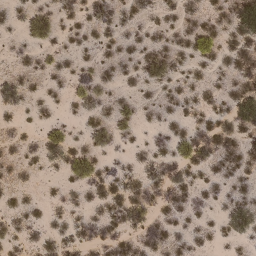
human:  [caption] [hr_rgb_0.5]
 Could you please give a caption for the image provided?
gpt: There are some grey plants scattered on the ground .

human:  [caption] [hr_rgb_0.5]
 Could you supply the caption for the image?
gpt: Lots of plants scattered on the ground. .

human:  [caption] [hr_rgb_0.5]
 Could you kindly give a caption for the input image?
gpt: This is a chaparral .

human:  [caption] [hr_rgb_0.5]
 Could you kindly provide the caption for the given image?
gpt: Lots of plants scattered in the loess ground. .

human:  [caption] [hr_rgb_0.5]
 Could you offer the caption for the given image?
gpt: Some grey plants are scattered in the loess ground .